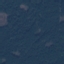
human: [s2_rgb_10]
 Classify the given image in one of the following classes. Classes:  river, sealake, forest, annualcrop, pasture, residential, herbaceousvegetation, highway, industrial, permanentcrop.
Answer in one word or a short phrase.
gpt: Forest